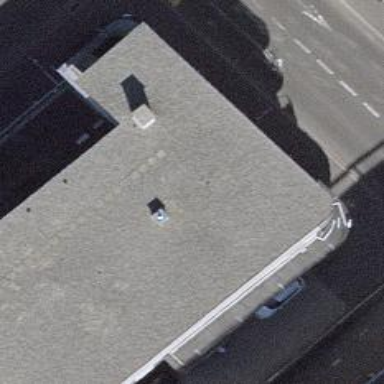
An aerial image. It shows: Pharmacy.